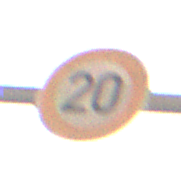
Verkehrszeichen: Geschwindigkeit20
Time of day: SunriseSunset
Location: Outdoor (Nature)
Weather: PartlyCloudy
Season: NotSpecified
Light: Natural